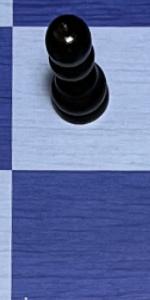
Label: Empty